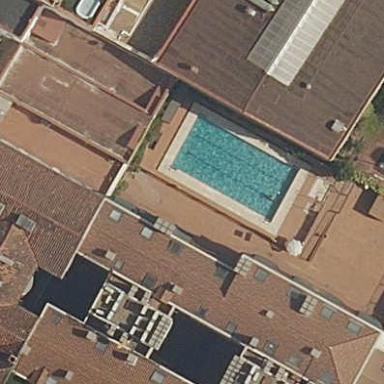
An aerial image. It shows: Swimming pool located in leisure land.